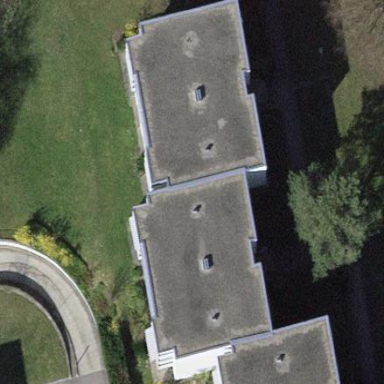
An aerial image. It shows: Apartment building with flat roof.